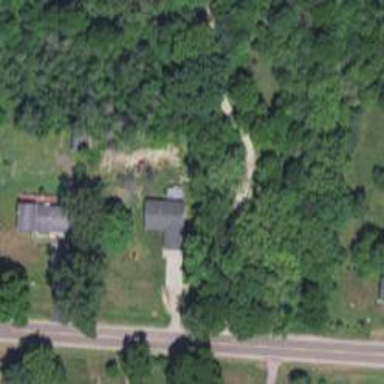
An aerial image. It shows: Driveway leading to service road.